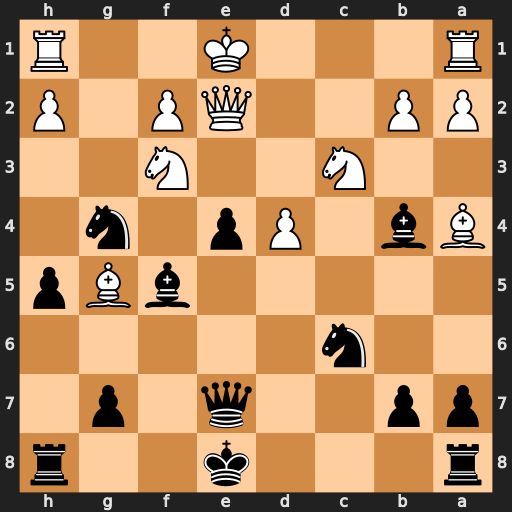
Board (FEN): r3k2r/pp2q1p1/2n5/5bBp/Bb1Pp1n1/2N2N2/PP2QP1P/R3K2R
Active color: b
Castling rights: KQkq
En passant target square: -
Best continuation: exf3 Bxe7 Bxc3+ bxc3 fxe2